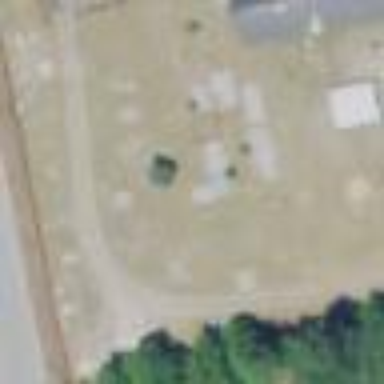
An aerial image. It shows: Grave yard.